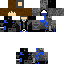
A male human skin with medium skin, wearing brown long hair dressed in a blue hoodie and black pants, featuring a closed mouth.